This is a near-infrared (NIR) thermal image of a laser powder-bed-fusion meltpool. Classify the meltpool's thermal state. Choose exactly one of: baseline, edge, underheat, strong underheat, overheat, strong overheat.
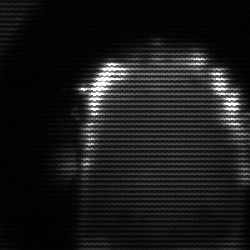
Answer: baseline